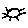
Label: sun